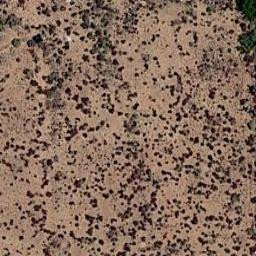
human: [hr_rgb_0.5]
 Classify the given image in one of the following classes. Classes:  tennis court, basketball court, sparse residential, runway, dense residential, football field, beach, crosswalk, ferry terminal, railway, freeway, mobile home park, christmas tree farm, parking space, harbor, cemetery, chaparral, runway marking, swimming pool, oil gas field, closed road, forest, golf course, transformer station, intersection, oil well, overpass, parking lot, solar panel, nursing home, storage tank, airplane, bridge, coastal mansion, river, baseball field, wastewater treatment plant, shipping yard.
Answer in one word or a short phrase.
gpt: chaparral